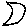
Label: moon